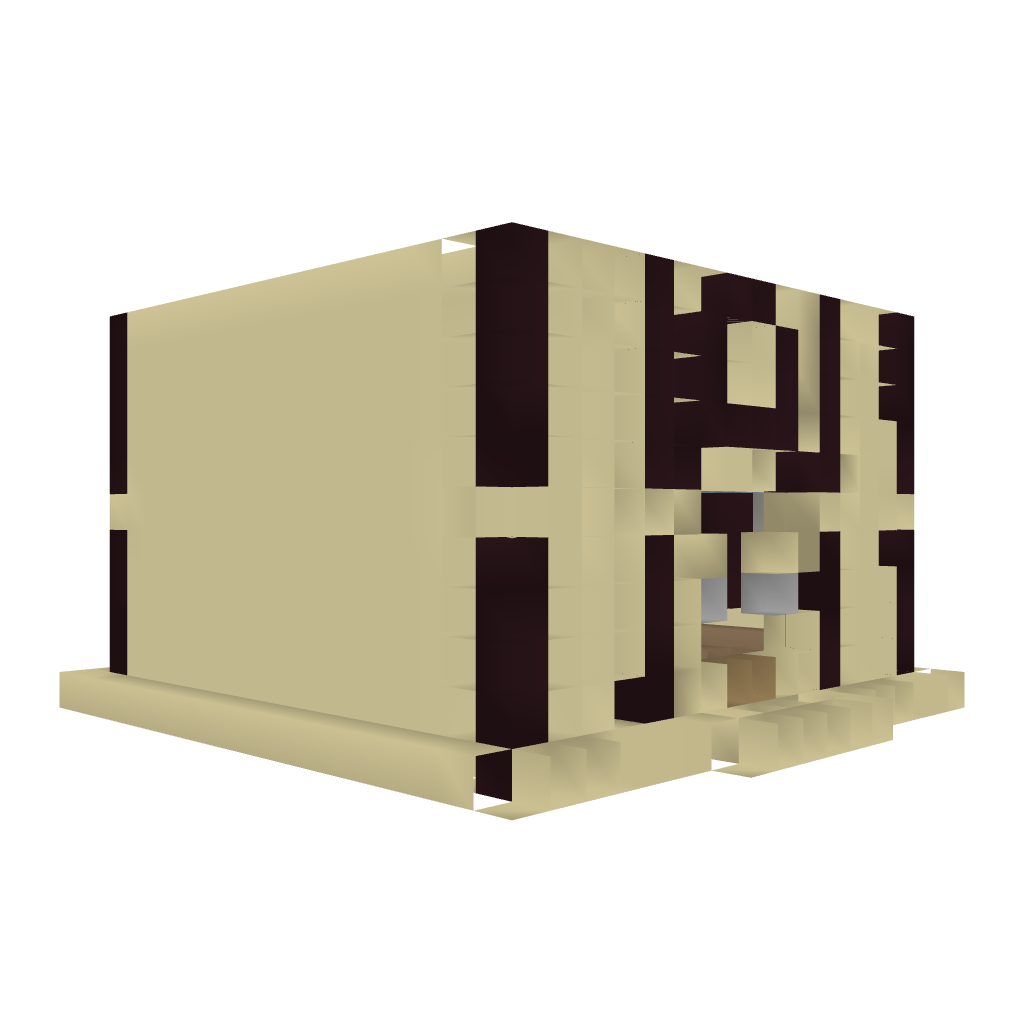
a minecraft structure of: Mob Trap